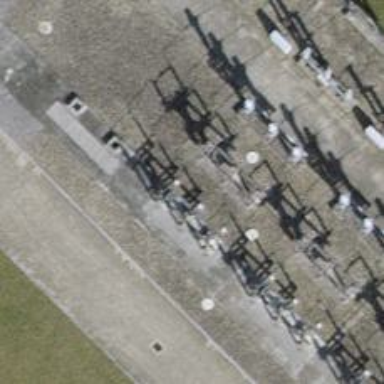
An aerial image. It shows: Insulator used in power systems.